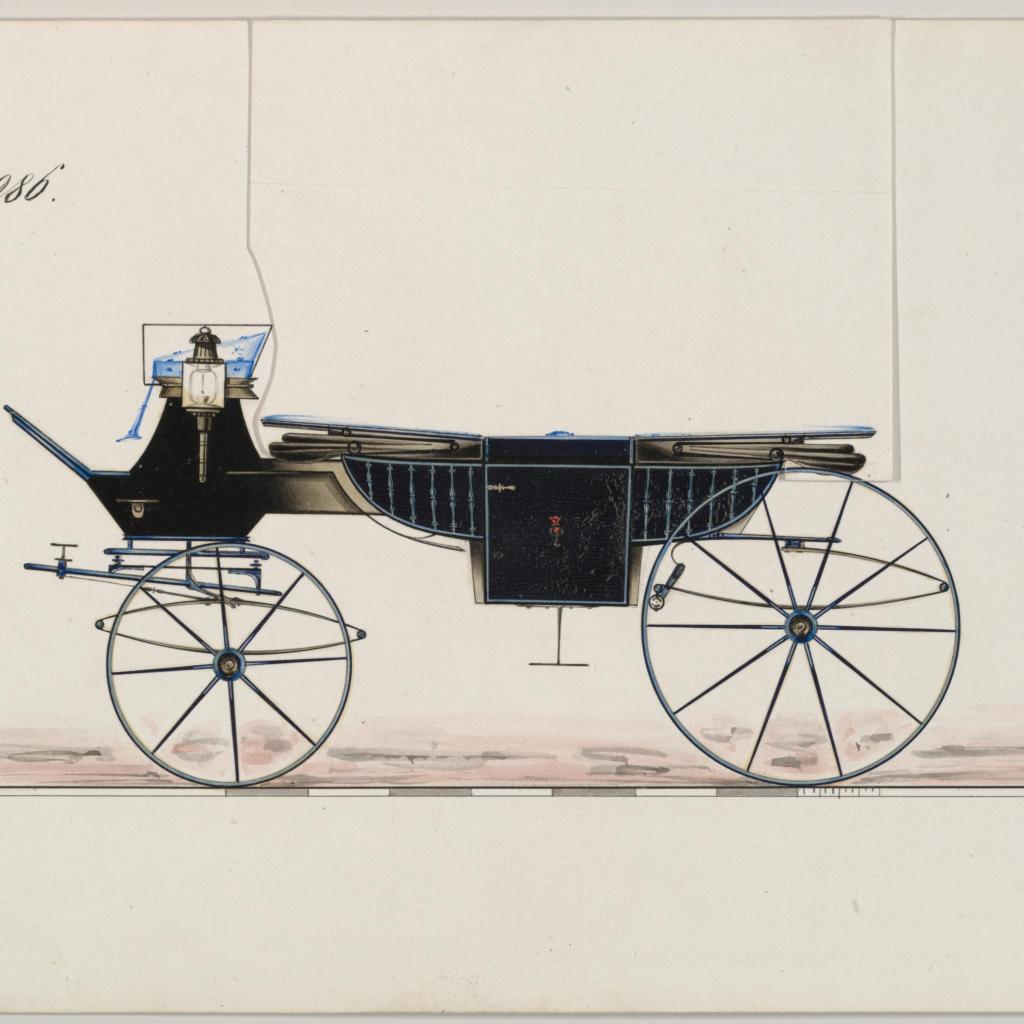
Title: Design for Landau, no. 986
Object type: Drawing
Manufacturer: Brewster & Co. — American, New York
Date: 1850–70
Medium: Pen and black ink, watercolor and gouache with gum arabic
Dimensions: sheet: 6 1/16 x 9 7/8 in. (15.4 x 25.1 cm)
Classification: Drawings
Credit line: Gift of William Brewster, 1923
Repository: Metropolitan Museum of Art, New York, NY